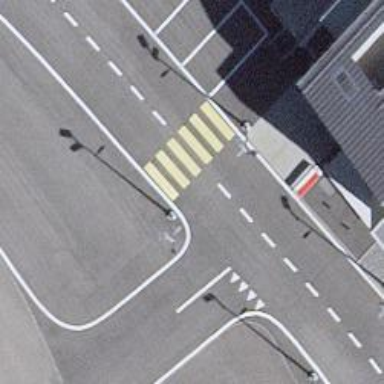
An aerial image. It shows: Uncontrolled zebra crossing on the road.